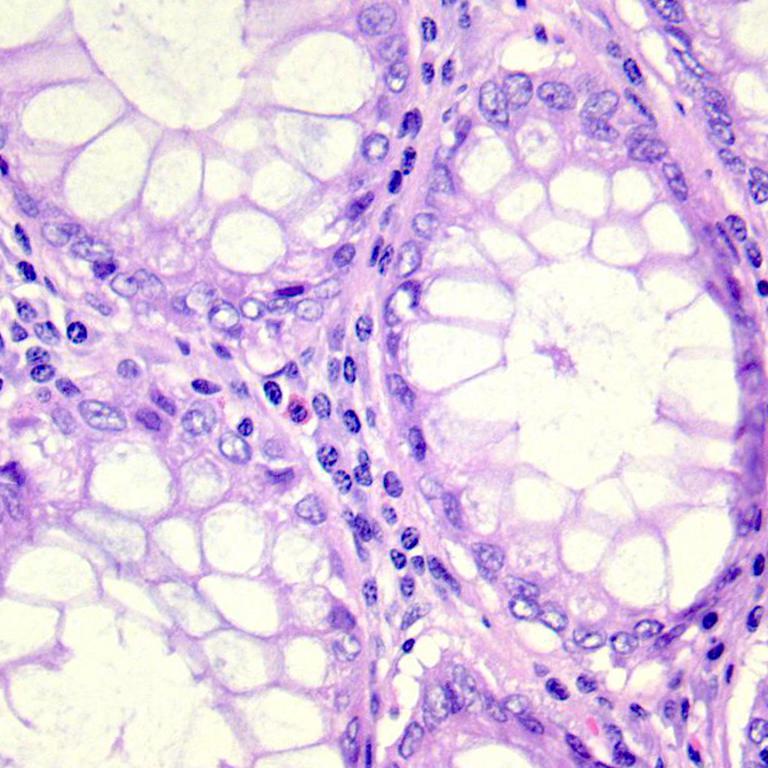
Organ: colon
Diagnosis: benign